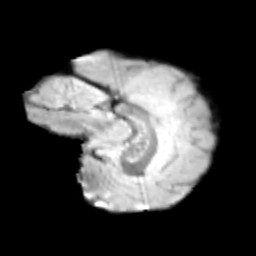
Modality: T2w
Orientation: sagittal
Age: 11
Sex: male
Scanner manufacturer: siemens
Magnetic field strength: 3 T
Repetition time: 3.8 s
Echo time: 0.07 s